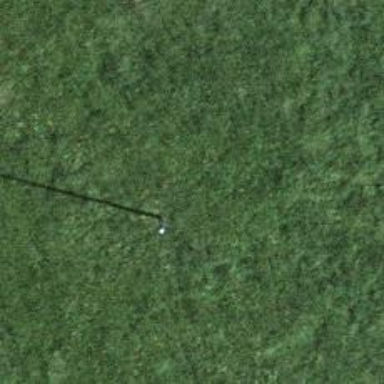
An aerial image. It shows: Power pole.